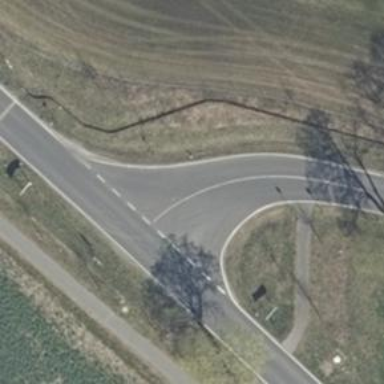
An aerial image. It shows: Secondary road with asphalt surface.